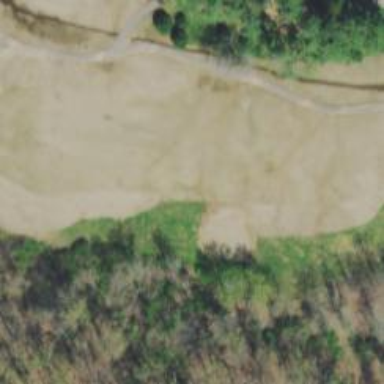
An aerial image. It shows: Lush grass fairway on golf course.